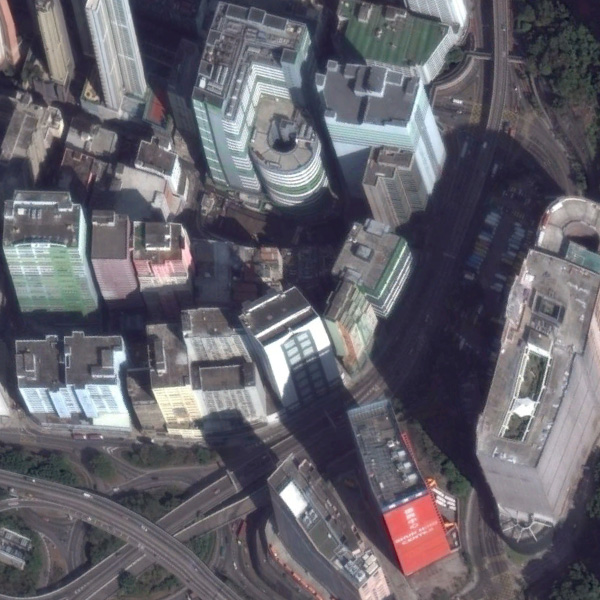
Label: Commercial